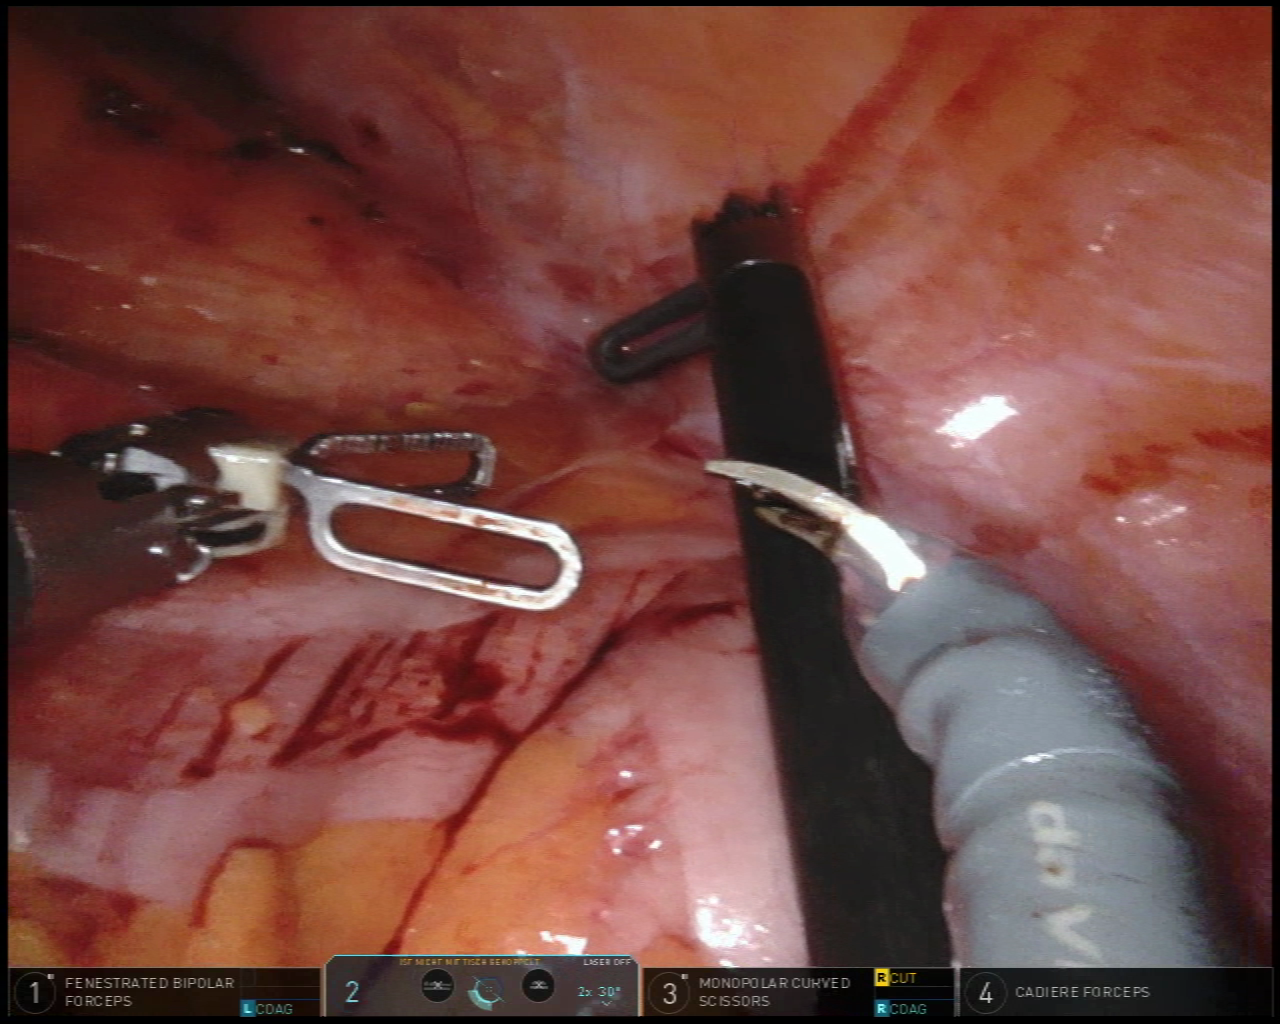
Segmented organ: colon
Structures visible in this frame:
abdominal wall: yes
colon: yes
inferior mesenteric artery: no
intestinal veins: no
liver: no
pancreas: no
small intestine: no
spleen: no
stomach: no
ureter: no
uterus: no
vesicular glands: no